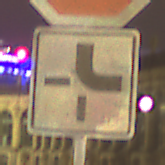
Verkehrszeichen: VerlaufVorfahrtsstrasse4
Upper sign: Stop
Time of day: Night
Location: Outdoor (Urban)
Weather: Overcast
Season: NotSpecified
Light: Artificial